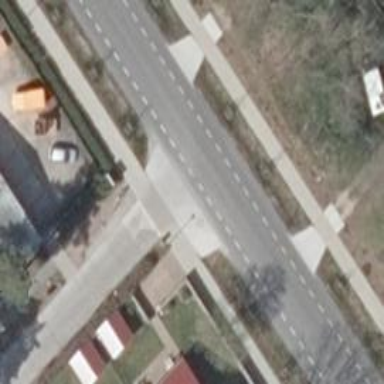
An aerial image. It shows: Secondary road with asphalt surface and dedicated cycle lane.